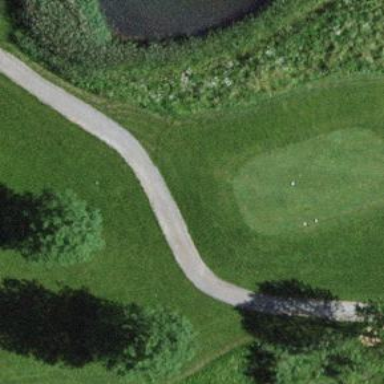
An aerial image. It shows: Golf tee.